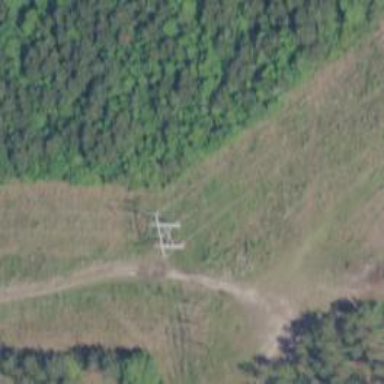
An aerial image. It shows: H-frame power tower design.